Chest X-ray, AP view. Patient: 58 years old, sex M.
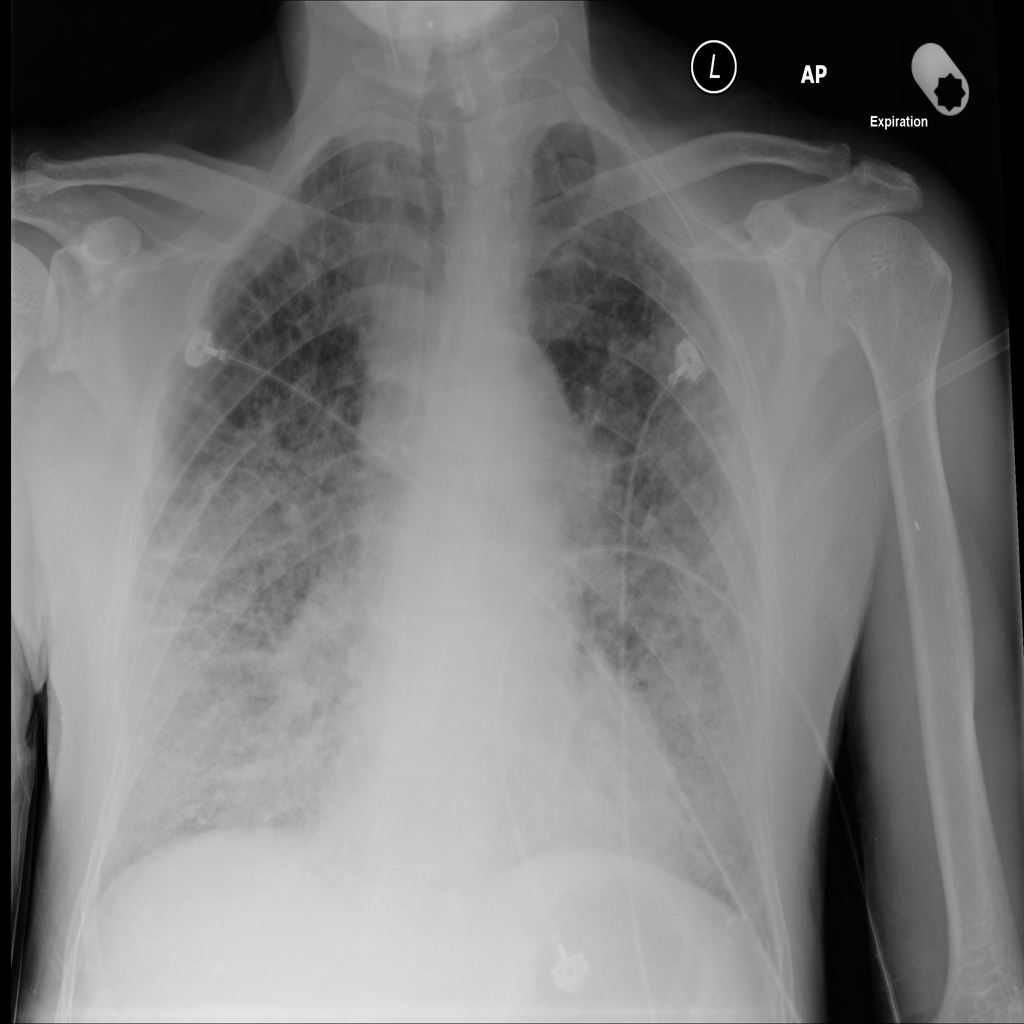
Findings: No Finding